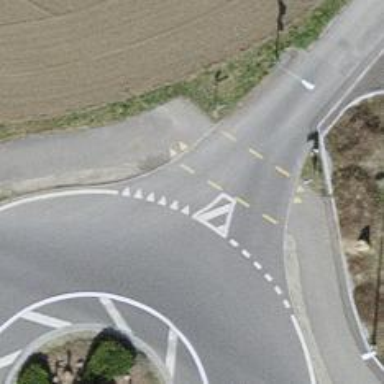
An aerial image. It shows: Road with "give way" sign.